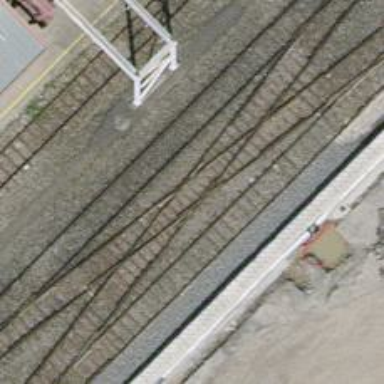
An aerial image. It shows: Single-track spur railway line.